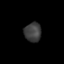
Tissue: lung
Cell type: Epithelial cells
Senescence score: 0.2382
Nuclear area (px): 322
Mean DAPI intensity: 61.118